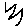
Label: zigzag